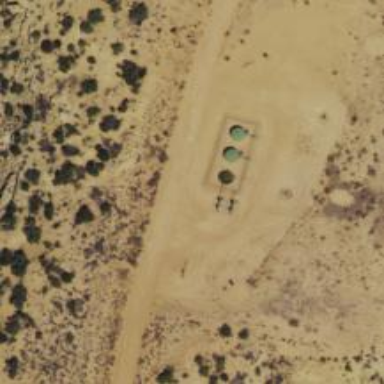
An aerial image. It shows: Storage tank with man-made structure.